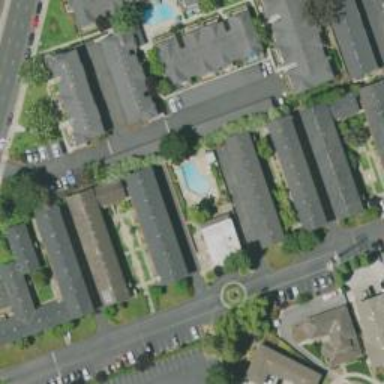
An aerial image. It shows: Residential area with apartments.